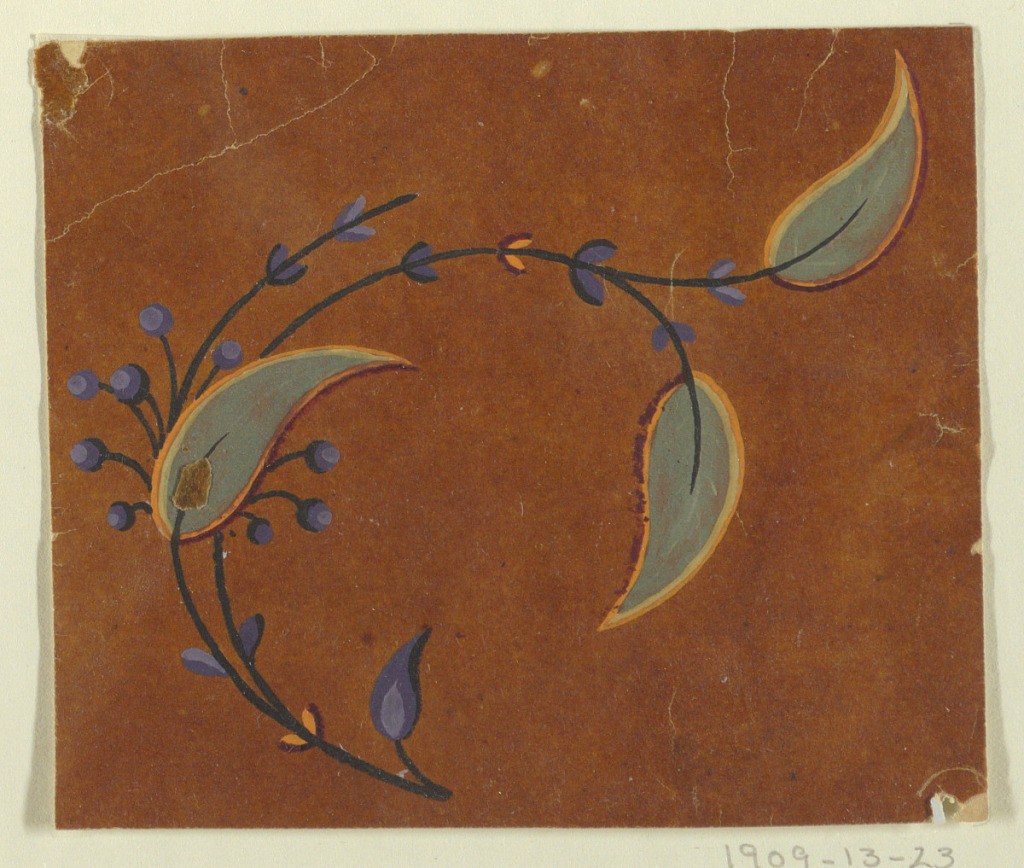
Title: Design for a Woven Motif
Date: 1815–1830
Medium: Brush and gouache on oily tracing paper
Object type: Drawing
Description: A curved twice forked bough with small size leaves, seeds, and four Persion cone leaves.